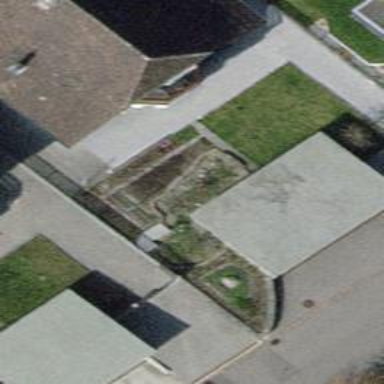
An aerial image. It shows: Group of garages.